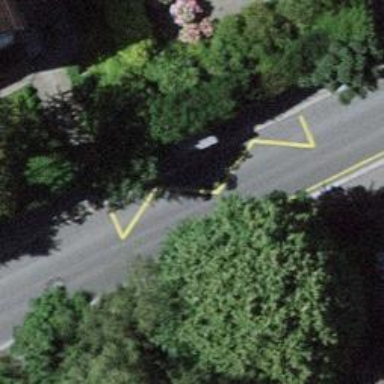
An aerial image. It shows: Bus stop with sheltered platform for public transport.